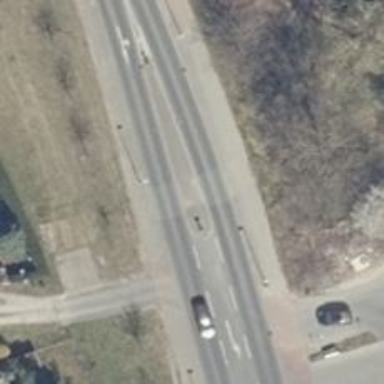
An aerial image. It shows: Footway along the road.